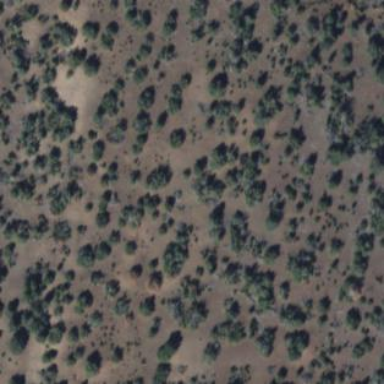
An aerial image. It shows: Area covered in scrub vegetation.